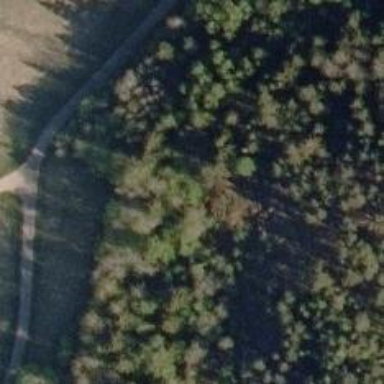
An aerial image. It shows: Path.